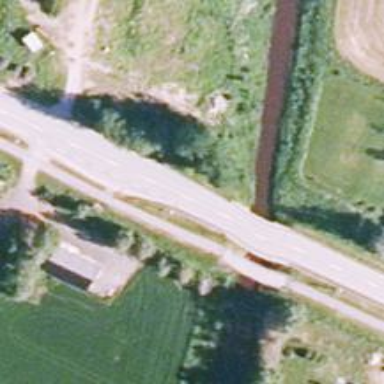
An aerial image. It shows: Primary highway bridge with asphalt surface.